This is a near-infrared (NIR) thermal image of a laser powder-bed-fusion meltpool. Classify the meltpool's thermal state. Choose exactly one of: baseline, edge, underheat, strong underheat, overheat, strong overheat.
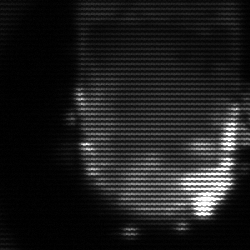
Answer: baseline